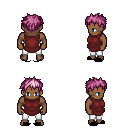
a pixel art fantasy rpg character, male body template, human, dark skin, maroon tunic, white pants, pink bedhead hairstyle, black slippers, four views (front, back, left, right), 2x2 character sprite sheet, small pixel art, hard edges, no anti-aliasing